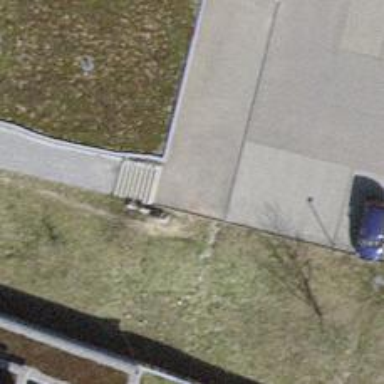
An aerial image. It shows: Set of steps on the road.